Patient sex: F
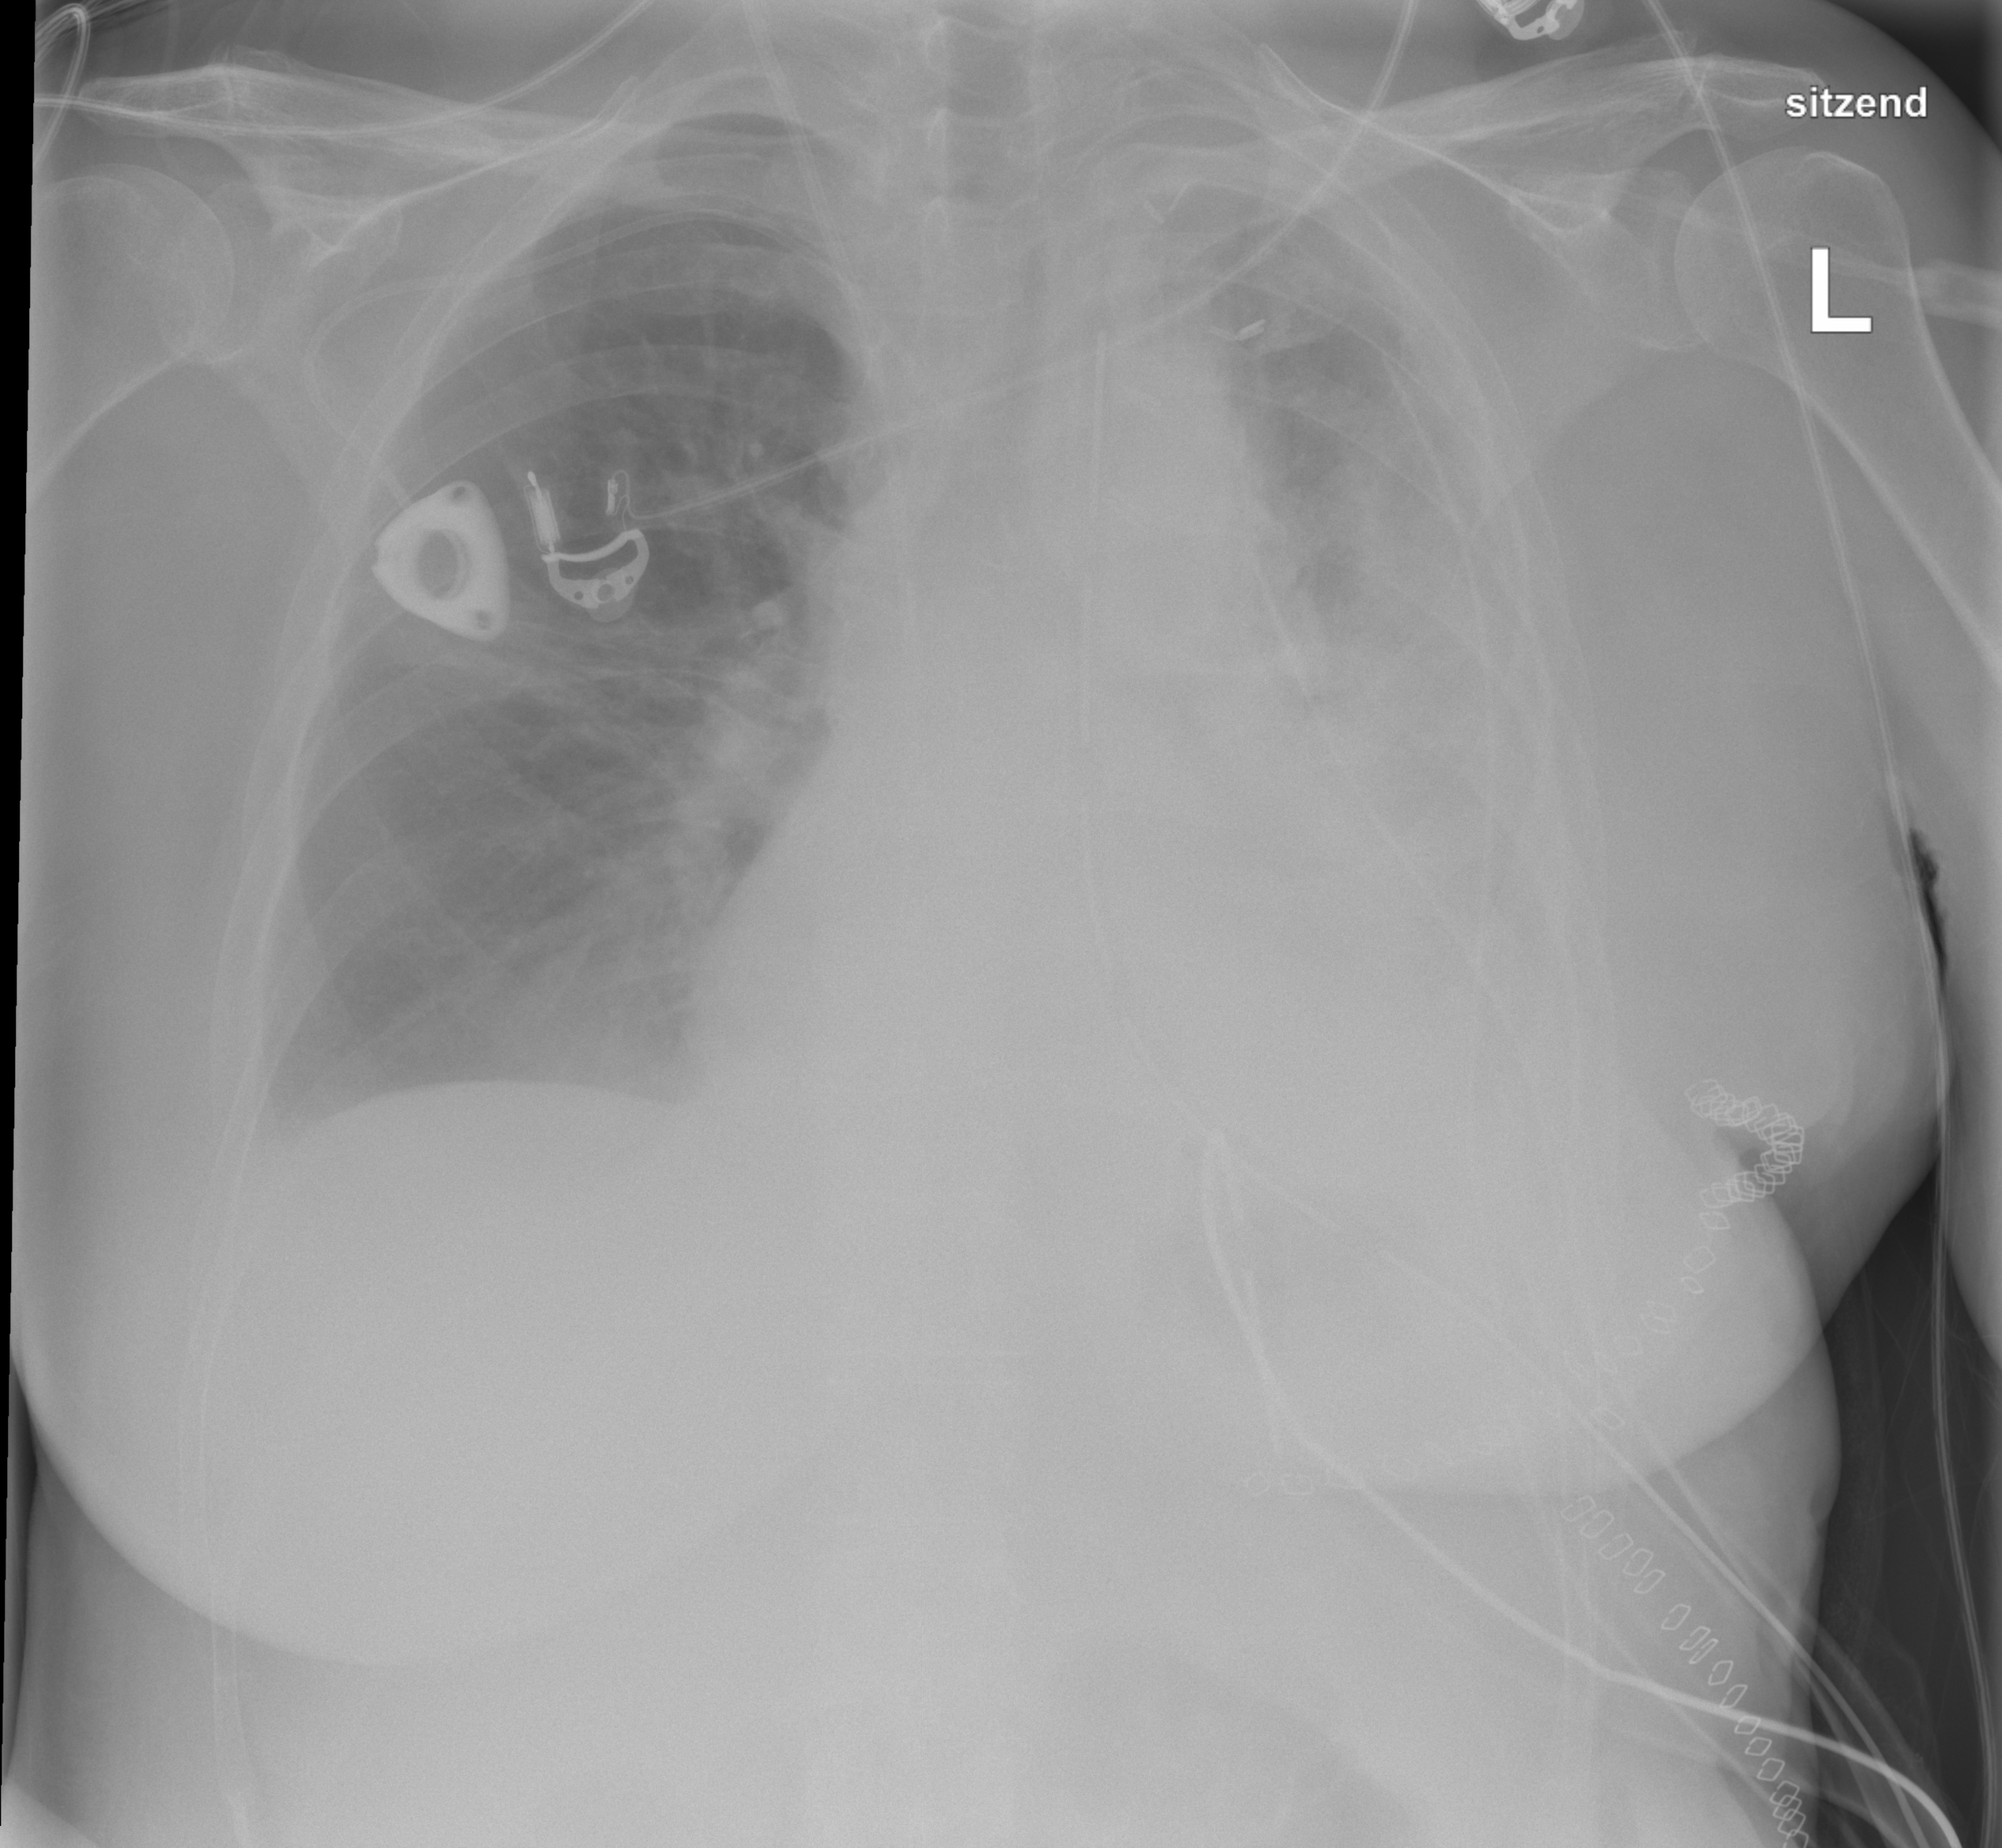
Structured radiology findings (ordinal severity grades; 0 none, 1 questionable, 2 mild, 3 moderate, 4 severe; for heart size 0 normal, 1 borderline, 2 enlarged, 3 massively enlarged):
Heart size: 2
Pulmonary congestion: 2
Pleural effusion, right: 0
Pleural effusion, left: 3
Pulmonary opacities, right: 0
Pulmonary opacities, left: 2
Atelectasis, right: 2
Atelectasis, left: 4